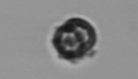
Label: Thalassiosira